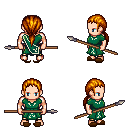
a pixel art fantasy rpg character, male body template, human, light skin, sash dress, gold greaves, dark blonde ponytail hairstyle, brown slippers, spear, four views (front, back, left, right), 2x2 character sprite sheet, small pixel art, hard edges, no anti-aliasing